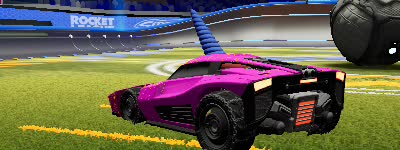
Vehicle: breakout